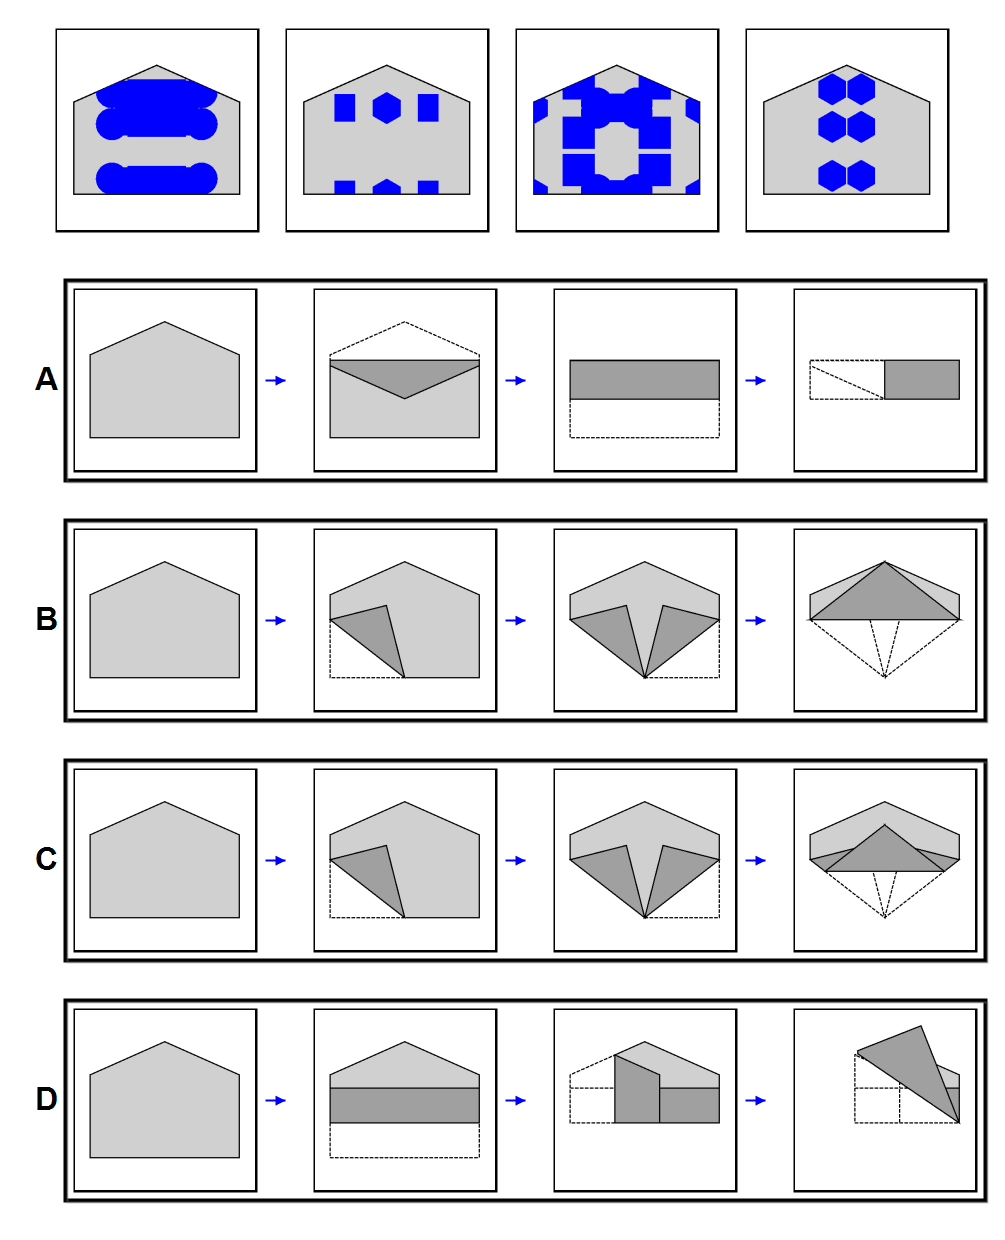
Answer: A